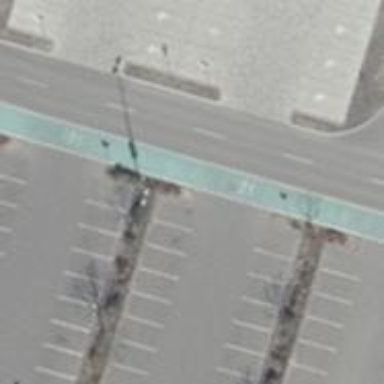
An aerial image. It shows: Asphalt parking aisle off service road.